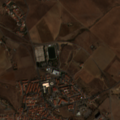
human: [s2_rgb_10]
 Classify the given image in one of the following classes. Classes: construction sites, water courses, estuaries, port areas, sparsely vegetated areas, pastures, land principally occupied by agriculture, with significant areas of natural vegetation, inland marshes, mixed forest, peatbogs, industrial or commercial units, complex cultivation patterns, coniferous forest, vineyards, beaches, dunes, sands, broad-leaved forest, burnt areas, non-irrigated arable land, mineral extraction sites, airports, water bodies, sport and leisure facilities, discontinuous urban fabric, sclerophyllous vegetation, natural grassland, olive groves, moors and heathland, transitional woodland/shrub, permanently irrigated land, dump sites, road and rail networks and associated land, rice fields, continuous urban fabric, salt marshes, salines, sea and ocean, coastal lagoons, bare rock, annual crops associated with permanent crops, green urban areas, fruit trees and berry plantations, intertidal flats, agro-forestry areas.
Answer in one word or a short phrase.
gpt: continuous urban fabric, discontinuous urban fabric, non-irrigated arable land